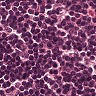
Metastatic tissue present: no